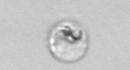
Label: Amoeba